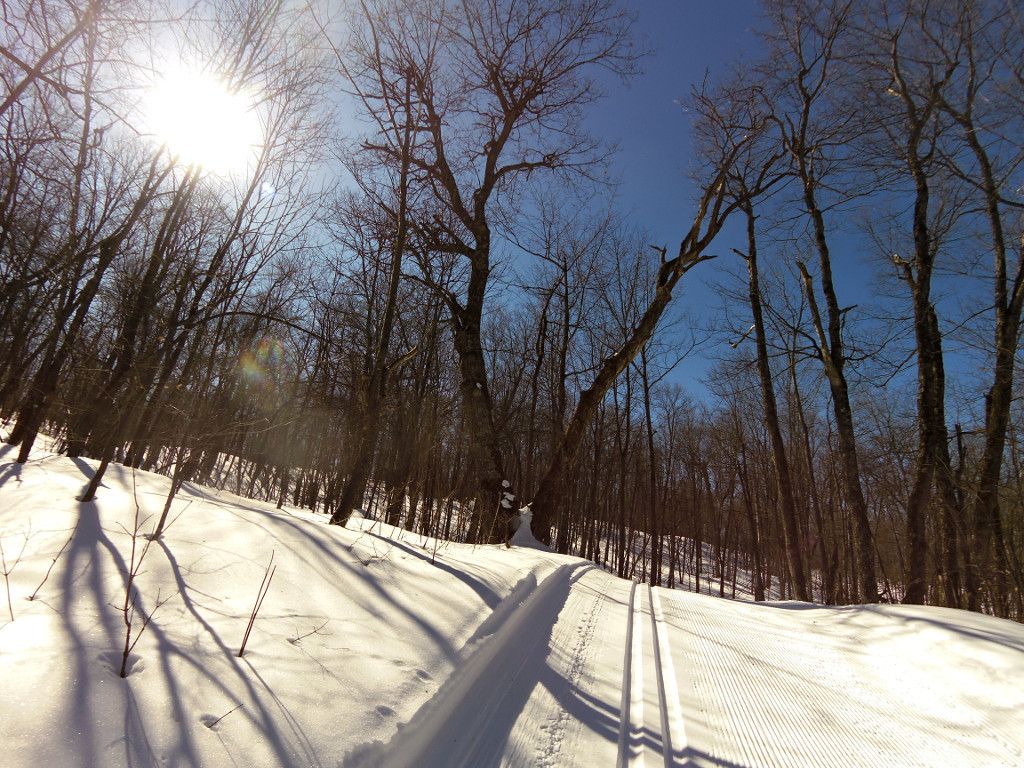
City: ottawa-gatineau